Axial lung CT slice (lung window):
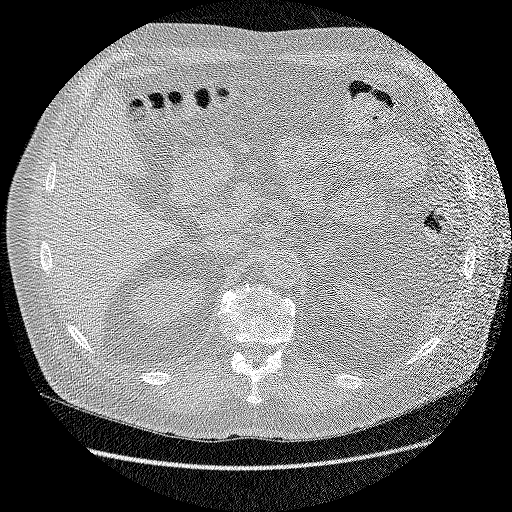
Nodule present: no